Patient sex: F
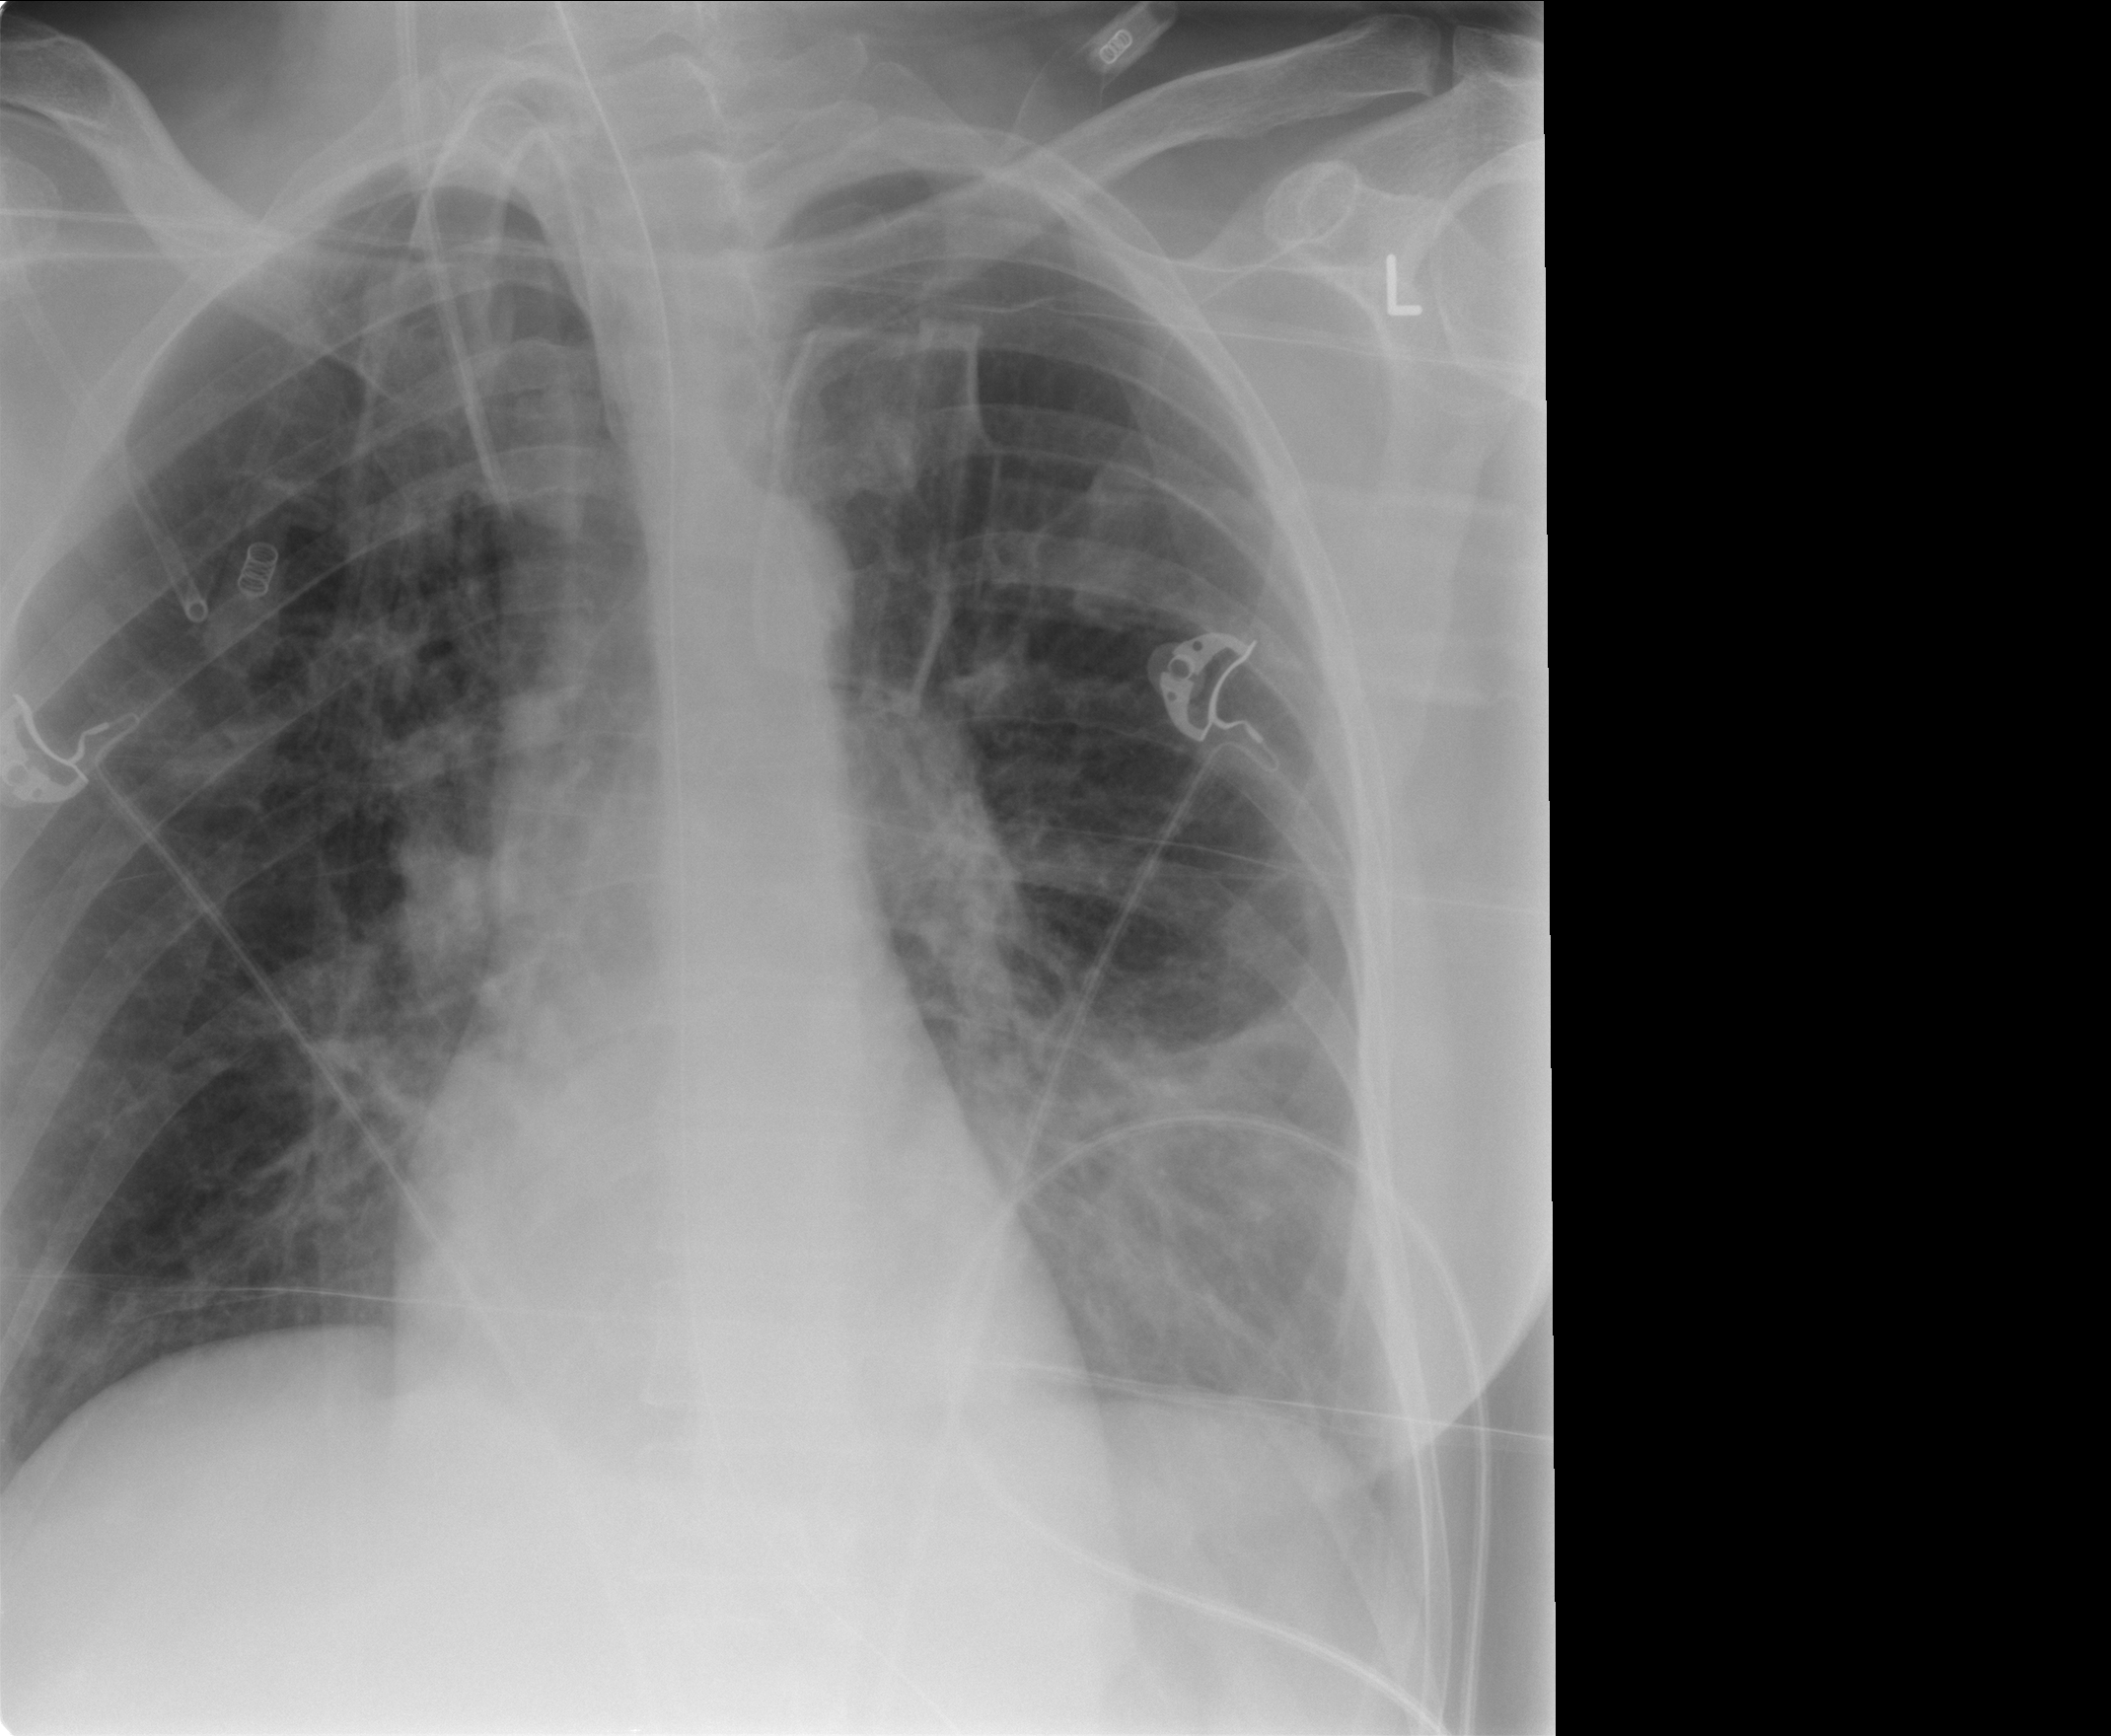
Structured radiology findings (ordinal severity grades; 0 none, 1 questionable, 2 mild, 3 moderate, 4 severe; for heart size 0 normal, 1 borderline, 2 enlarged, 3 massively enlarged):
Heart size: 0
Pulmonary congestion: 2
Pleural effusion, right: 0
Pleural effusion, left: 2
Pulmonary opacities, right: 0
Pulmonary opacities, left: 1
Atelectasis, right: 0
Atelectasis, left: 2